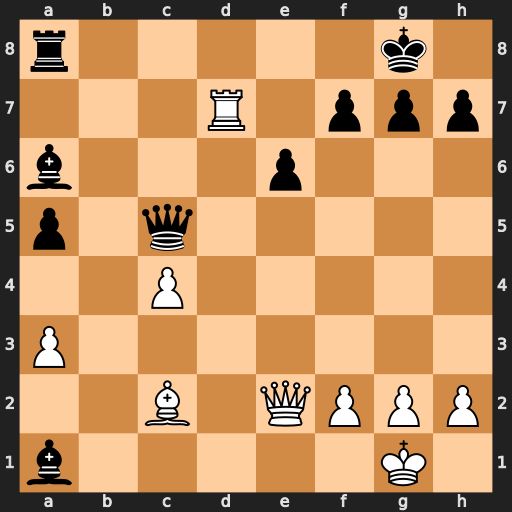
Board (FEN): r5k1/3R1ppp/b3p3/p1q5/2P5/P7/2B1QPPP/b5K1
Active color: w
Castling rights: -
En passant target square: -
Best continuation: Qe4 g6 Qxa8+